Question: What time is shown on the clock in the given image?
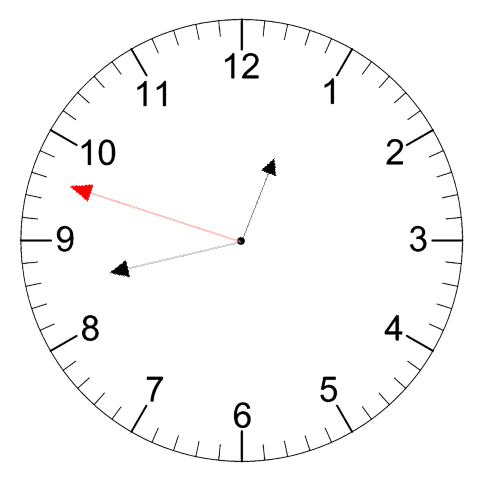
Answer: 12:42:48